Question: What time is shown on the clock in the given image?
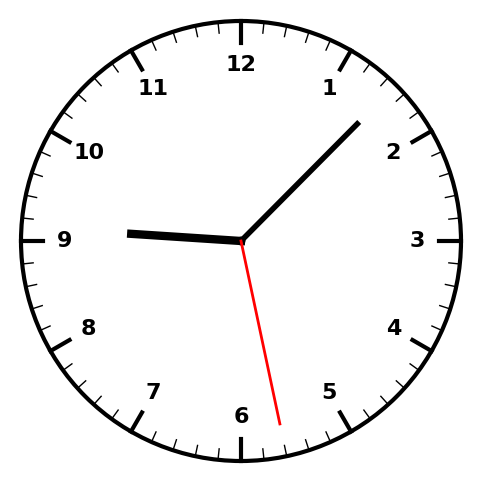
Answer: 09:07:28